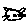
Label: cat